Question: I am using ExtJs tree panel. Is there any in-build method or property which will deselect all the child nodes of a node when you select that node.
So consider the below image, assuming the nodes in yellow back color is already selected. If I select 1.1 now, system should automatically deselect 1.1.2 & if I selected node 1, it should deselect 1.1.2, .1.2.1, 1.2.2.
Please provide your suggestions

'''
Ext.create('Ext.tree.Panel', {
title: 'Simple Tree',
renderTo: Ext.getBody(),
width: 400,
height: 400,
store: {
root: {
expanded: true,
children: [{
text: "1 detention",
expanded: true,
"checked": false,
children: [{
text: '1.1 foo',
leaf: true,
"checked": false
}, {
text: '1.2 bar',
leaf: true,
"checked": false
}]
}, {
text: "2 homework",
expanded: true,
"checked": false,
children: [{
text: "2.1 book report",
leaf: true,
"checked": false
}, {
text: "2.2 algebra",
expanded: true,
"checked": false,
children: [{
text: "2.2.1 buy lottery tickets",
leaf: true,
"checked": false
}, {
text: "2.2.2 buy lottery tickets 2",
leaf: true,
"checked": false
}]
}]
}, {
text: "3 buy lottery tickets",
leaf: true,
"checked": false
}]
}
},
useArrows: false,
rootVisible: false,
selModel: {
mode: 'SIMPLE'
},
listeners: {
deselect: function (tree, record) {
if (record.data.text === '1 detention') {
}
},
select: function (tree, record) {
var parentNode = record.parentNode;
// Deselect children
function deselectChildren(record) {
tree.deselect(record.childNodes, false);
record.eachChild(deselectChildren);
}
deselectChildren(record);
// See if all siblings are selected now
var allSiblingSelected = false;
if (parentNode) {
allSiblingSelected = parentNode.childNodes.reduce(function (previous, node) {
return previous && tree.isSelected(node)
}, true);
}
if (allSiblingSelected) {
tree.select(parentNode, true); // will trigger req 1
}
// Deselect ancestors
else {
while (parentNode) {
tree.deselect(parentNode);
parentNode = parentNode.parentNode;
}
}
}
}
});
'''
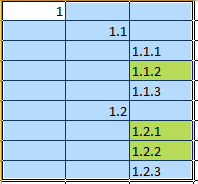
Answer: No, no such thing built-in. Oh, now that I think about it, there are those event things that are built into Ext. You can catch one and implement your own logic in there! In your case, that would be the <URL> event.
Here's how I suggest to do exactly what you described (using the example tree panel from the doc):
'''
Ext.create('Ext.tree.Panel', {
title: 'Simple Tree',
renderTo: Ext.getBody(),
width: 400,
height: 400,
store: {
root: {
expanded: true,
children: [
{ text: "detention", leaf: true },
{ text: "homework", expanded: true, children: [
{ text: "book report", leaf: true },
{ text: "algebra", expanded: true, children: [
{ text: "buy lottery tickets", leaf: true }
]}
] },
{ text: "buy lottery tickets", leaf: true }
]
}
},
rootVisible: false,
selModel: {
mode: 'SIMPLE'
},
listeners: {
select: function(tree, record) {
function deselectChildren(record) {
tree.deselect(record.childNodes);
record.eachChild(deselectChildren);
}
deselectChildren(record);
}
}
});
'''
But that gives us a quite weird user experience since you can select the child nodes again, once the parent one has been selected... And to trigger the behaviour (of deselecting child nodes by clicking on their ancestor again), you would have to first deselect the parent, and then reselect it... In a nutshell, IMO, that's confusing.
So, to make all that thing more predictable to the user, I would recommend either deselecting all ancestors when a node is selected by changing the 'select' listener this way:
'''
select: function(tree, record) {
// Deselect children
function deselectChildren(record) {
tree.deselect(record.childNodes);
record.eachChild(deselectChildren);
}
deselectChildren(record);
// Deselect ancestors
var parentNode = record.parentNode;
while (parentNode) {
tree.deselect(parentNode);
parentNode = parentNode.parentNode;
}
}
'''
Or preventing selection of nodes that have an ancestor selected:
'''
listeners: {
select: function(tree, record) {
function deselectChildren(record) {
tree.deselect(record.childNodes);
record.eachChild(deselectChildren);
}
deselectChildren(record);
}
// Returning false from this event handler will prevent selection (see the doc)
,beforeselect: function(tree, record) {
function isAncestorSelected(record) {
var parentNode = record.parentNode;
return tree.isSelected(record) || parentNode && isAncestorSelected(parentNode);
}
return !isAncestorSelected(record);
}
}
'''
But, if you want my opinion, that second behaviour is kinda kinky too. I would use the first one.
Now, if you want, you can pack all this in a ux (user extension), publish it in the Sencha market, download it from there, and use it in your code... That way, you'll have your behaviour built into something ;)
Code for requirement 1 + 2 + 3
'''
Ext.create('Ext.tree.Panel', {
title: 'Simple Tree',
renderTo: Ext.getBody(),
width: 400,
height: 400,
store: {
root: {
expanded: true,
children: [
{ text: "detention", leaf: true },
{ text: "homework", expanded: true, children: [
{ text: "book report", leaf: true },
{ text: "algebra", expanded: true, children: [
{ text: "buy lottery tickets", leaf: true }
]}
] },
{ text: "buy lottery tickets", leaf: true }
]
}
},
rootVisible: false,
selModel: {
mode: 'SIMPLE'
},
listeners: {
select: function(tree, record) {
var parentNode = record.parentNode;
// Deselect children
function deselectChildren(record) {
tree.deselect(record.childNodes);
record.eachChild(deselectChildren);
}
deselectChildren(record);
// See if all siblings are selected now
var allSiblingSelected = false;
if (parentNode) {
allSiblingSelected = parentNode.childNodes.reduce(function(previous, node) {
return previous && tree.isSelected(node)
}, true);
}
if (allSiblingSelected) {
// EDIT3: adding true for second argument keepExisting
tree.select(parentNode, true); // will trigger req 1
}
// Deselect ancestors
else {
while (parentNode) {
tree.deselect(parentNode);
parentNode = parentNode.parentNode;
}
}
}
}
});
'''
With checkboxes:
'''
Ext.create('Ext.tree.Panel', {
title: 'Simple Tree',
renderTo: Ext.getBody(),
width: 400,
height: 400,
store: {
root: {
expanded: true,
children: [
{ checked: false, text: "1 detention", expanded: true, children: [
{checked: false, text: '1.1 foo', leaf: true},
{checked: false, text: '1.2 bar', leaf: true}
] },
{ checked: false, text: "2 homework", expanded: true, children: [
{ checked: false, text: "2.1 book report", leaf: true },
{ checked: false, text: "2.2 algebra", expanded: true, children: [
{ checked: false, text: "2.2.1 buy lottery tickets", leaf: true },
{ checked: false, text: "2.2.2 buy lottery tickets 2", leaf: true }
]}
] },
{ checked: false, text: "3 buy lottery tickets", leaf: true }
]
}
},
rootVisible: false,
disableSelection: true,
//selModel: {mode: 'SIMPLE'},
listeners: {
checkchange: function(record, checked, opts) {
if (!checked) return;
var parentNode = record.parentNode;
// Deselect children
function deselectChildren(record) {
record.eachChild(function(record) {
record.set('checked', false);
deselectChildren(record);
});
}
deselectChildren(record);
// See if all siblings are selected now
var allSiblingSelected = false;
if (parentNode) {
allSiblingSelected = parentNode.childNodes.reduce(function(previous, node) {
return previous && node.get('checked');
}, true);
}
if (allSiblingSelected) {
parentNode.set('checked', true);
// Apparently won't fire on its own
this.fireEvent('checkchange', parentNode, true, opts);
}
// Deselect ancestors
else {
while (parentNode) {
parentNode.set('checked', false);
parentNode = parentNode.parentNode;
}
}
}
}
});
'''